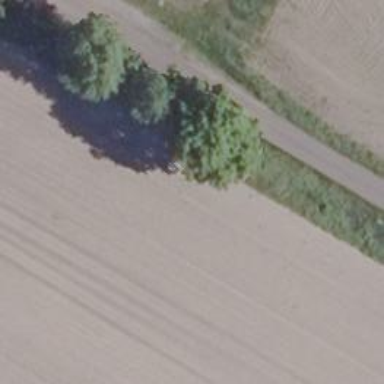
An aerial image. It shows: Row of trees in natural setting.